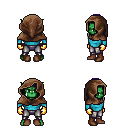
a pixel art fantasy rpg character, male body template, orc, green skin, teal long-sleeve shirt, metal pants, blue long mohawk hairstyle, cloth hood, gold gloves, brown shoes, four views (front, back, left, right), 2x2 character sprite sheet, small pixel art, hard edges, no anti-aliasing